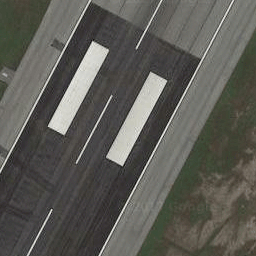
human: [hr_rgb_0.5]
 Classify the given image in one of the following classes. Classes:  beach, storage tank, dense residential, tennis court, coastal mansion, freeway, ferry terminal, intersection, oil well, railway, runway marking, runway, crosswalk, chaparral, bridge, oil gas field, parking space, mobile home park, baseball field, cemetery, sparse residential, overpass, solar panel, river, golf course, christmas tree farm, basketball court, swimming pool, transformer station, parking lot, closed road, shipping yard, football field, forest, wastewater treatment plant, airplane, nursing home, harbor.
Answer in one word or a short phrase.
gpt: runway